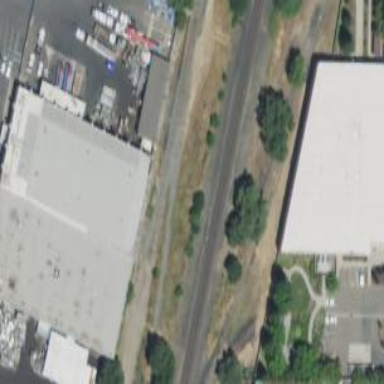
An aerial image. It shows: Warehouse.